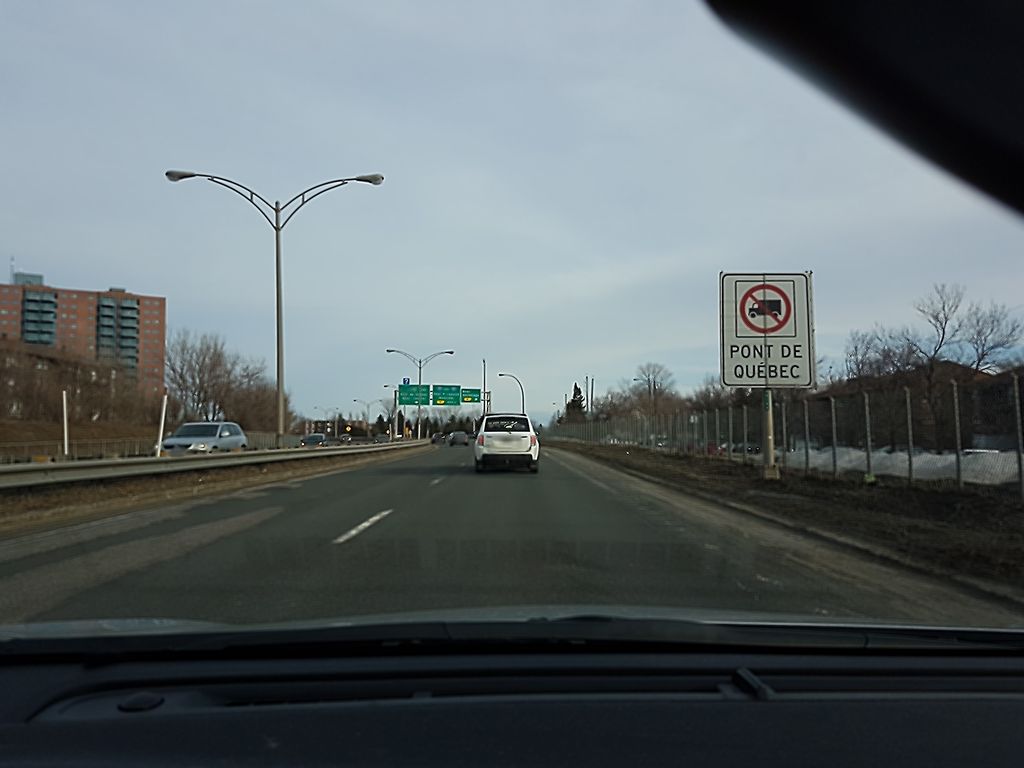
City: quebec_city